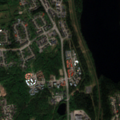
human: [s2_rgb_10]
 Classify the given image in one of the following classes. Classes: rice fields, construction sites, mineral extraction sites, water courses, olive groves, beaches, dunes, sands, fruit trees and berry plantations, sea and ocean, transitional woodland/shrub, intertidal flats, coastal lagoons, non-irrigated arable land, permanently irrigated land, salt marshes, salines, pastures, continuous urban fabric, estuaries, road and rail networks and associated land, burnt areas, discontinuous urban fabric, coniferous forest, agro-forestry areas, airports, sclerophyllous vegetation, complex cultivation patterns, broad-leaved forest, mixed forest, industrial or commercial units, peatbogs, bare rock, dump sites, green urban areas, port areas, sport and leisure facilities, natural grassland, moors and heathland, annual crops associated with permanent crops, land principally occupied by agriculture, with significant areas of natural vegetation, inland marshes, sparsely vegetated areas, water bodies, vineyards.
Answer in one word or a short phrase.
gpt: discontinuous urban fabric, broad-leaved forest, coniferous forest, mixed forest, water bodies